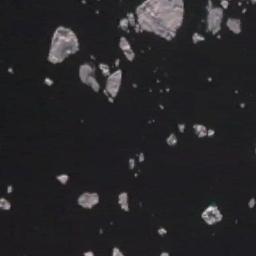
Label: sea_ice